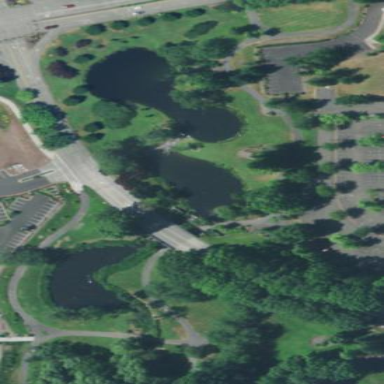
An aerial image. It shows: Park.